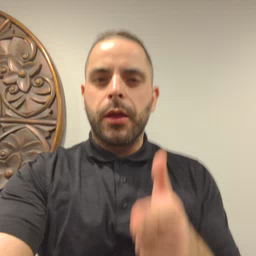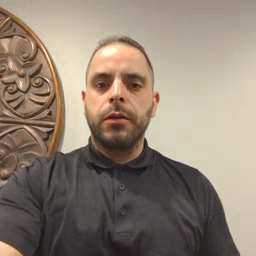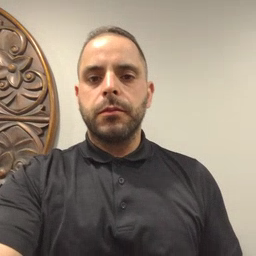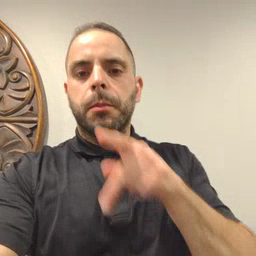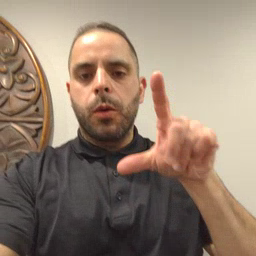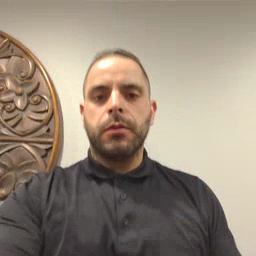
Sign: pool